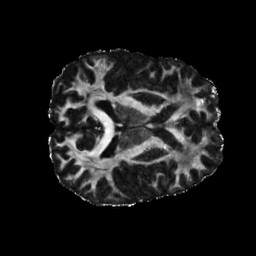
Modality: FA
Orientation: axial
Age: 27
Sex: male
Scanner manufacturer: siemens
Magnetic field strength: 6.98 T
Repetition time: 7.08 s
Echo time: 0.0756 s